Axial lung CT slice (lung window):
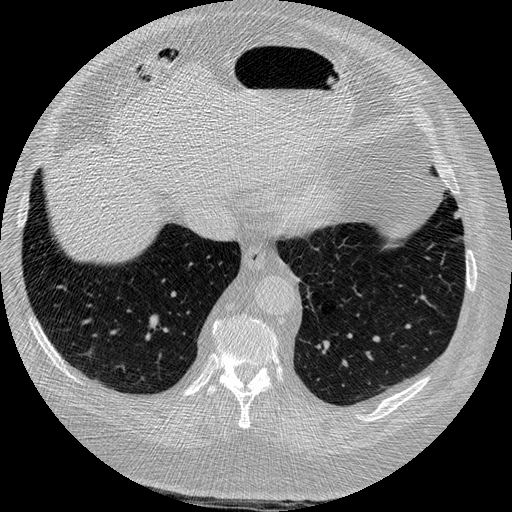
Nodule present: yes
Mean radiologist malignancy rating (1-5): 2.5